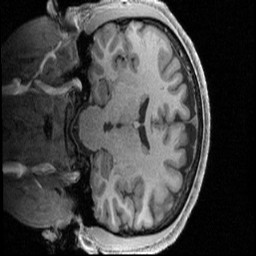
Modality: T1w
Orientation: coronal
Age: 21
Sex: male
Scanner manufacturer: siemens
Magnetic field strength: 3 T
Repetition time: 2.4 s
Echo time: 0.00231 s